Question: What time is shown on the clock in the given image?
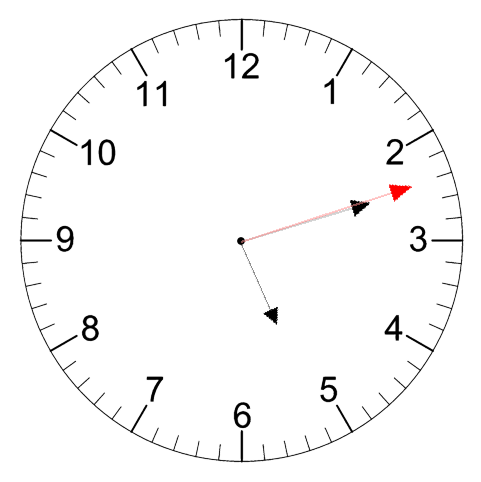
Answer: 05:12:12